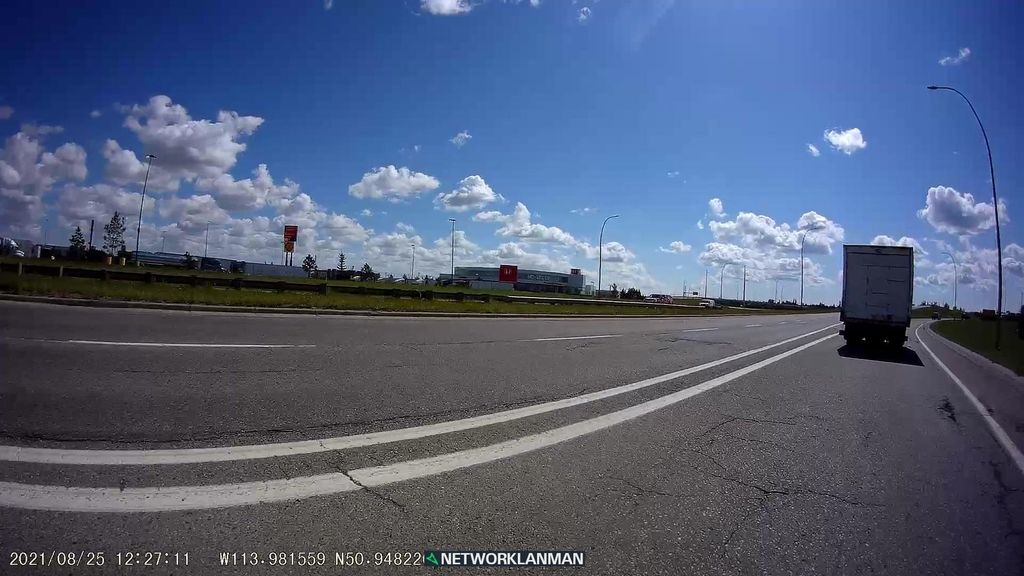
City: calgary